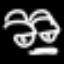
Label: frog